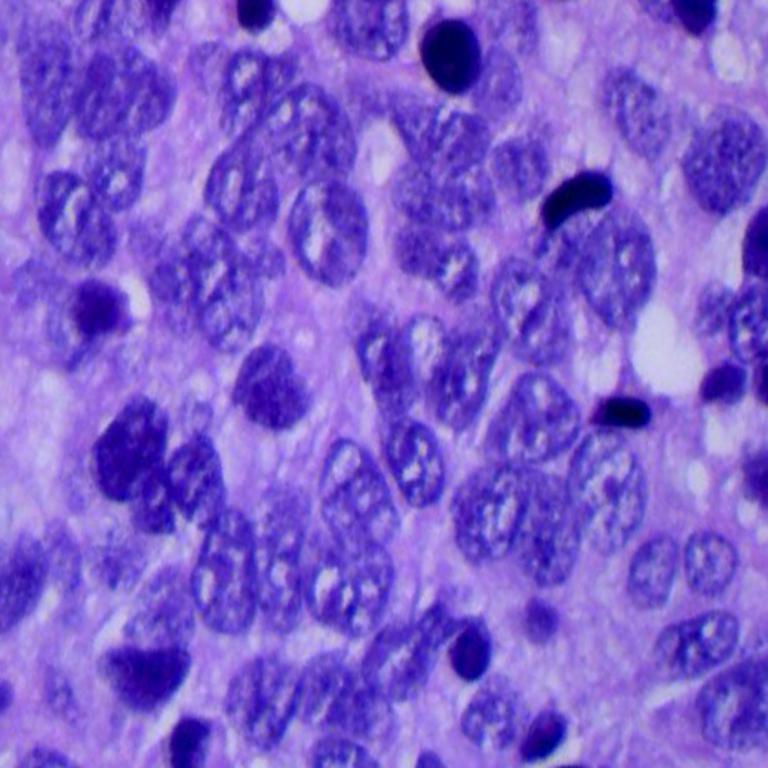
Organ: lung
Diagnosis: squamous carcinomas